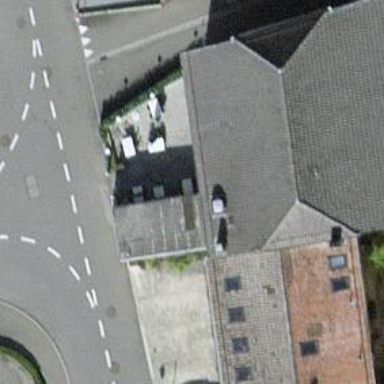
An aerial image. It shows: Restaurant.